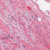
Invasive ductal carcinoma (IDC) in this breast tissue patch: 0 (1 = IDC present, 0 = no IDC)